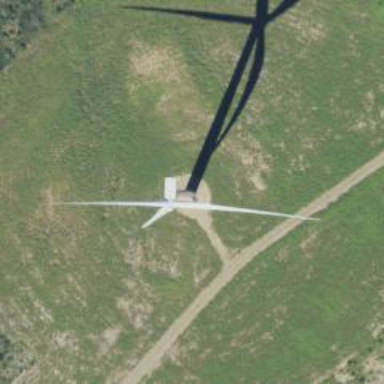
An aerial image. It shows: Wind generator using horizontal axis wind turbines.